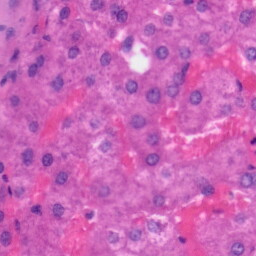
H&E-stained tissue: Liver